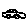
Label: car